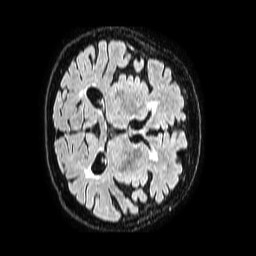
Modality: FLAIR
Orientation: axial
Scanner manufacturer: philips
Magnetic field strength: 1.5 T
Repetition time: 4.8 s
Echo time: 0.3 s